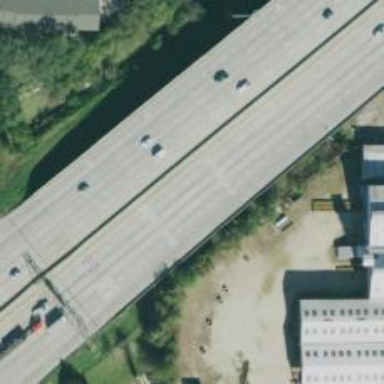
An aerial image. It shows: Motorway bridge.